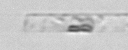
Label: Leptocylindrus